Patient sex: M
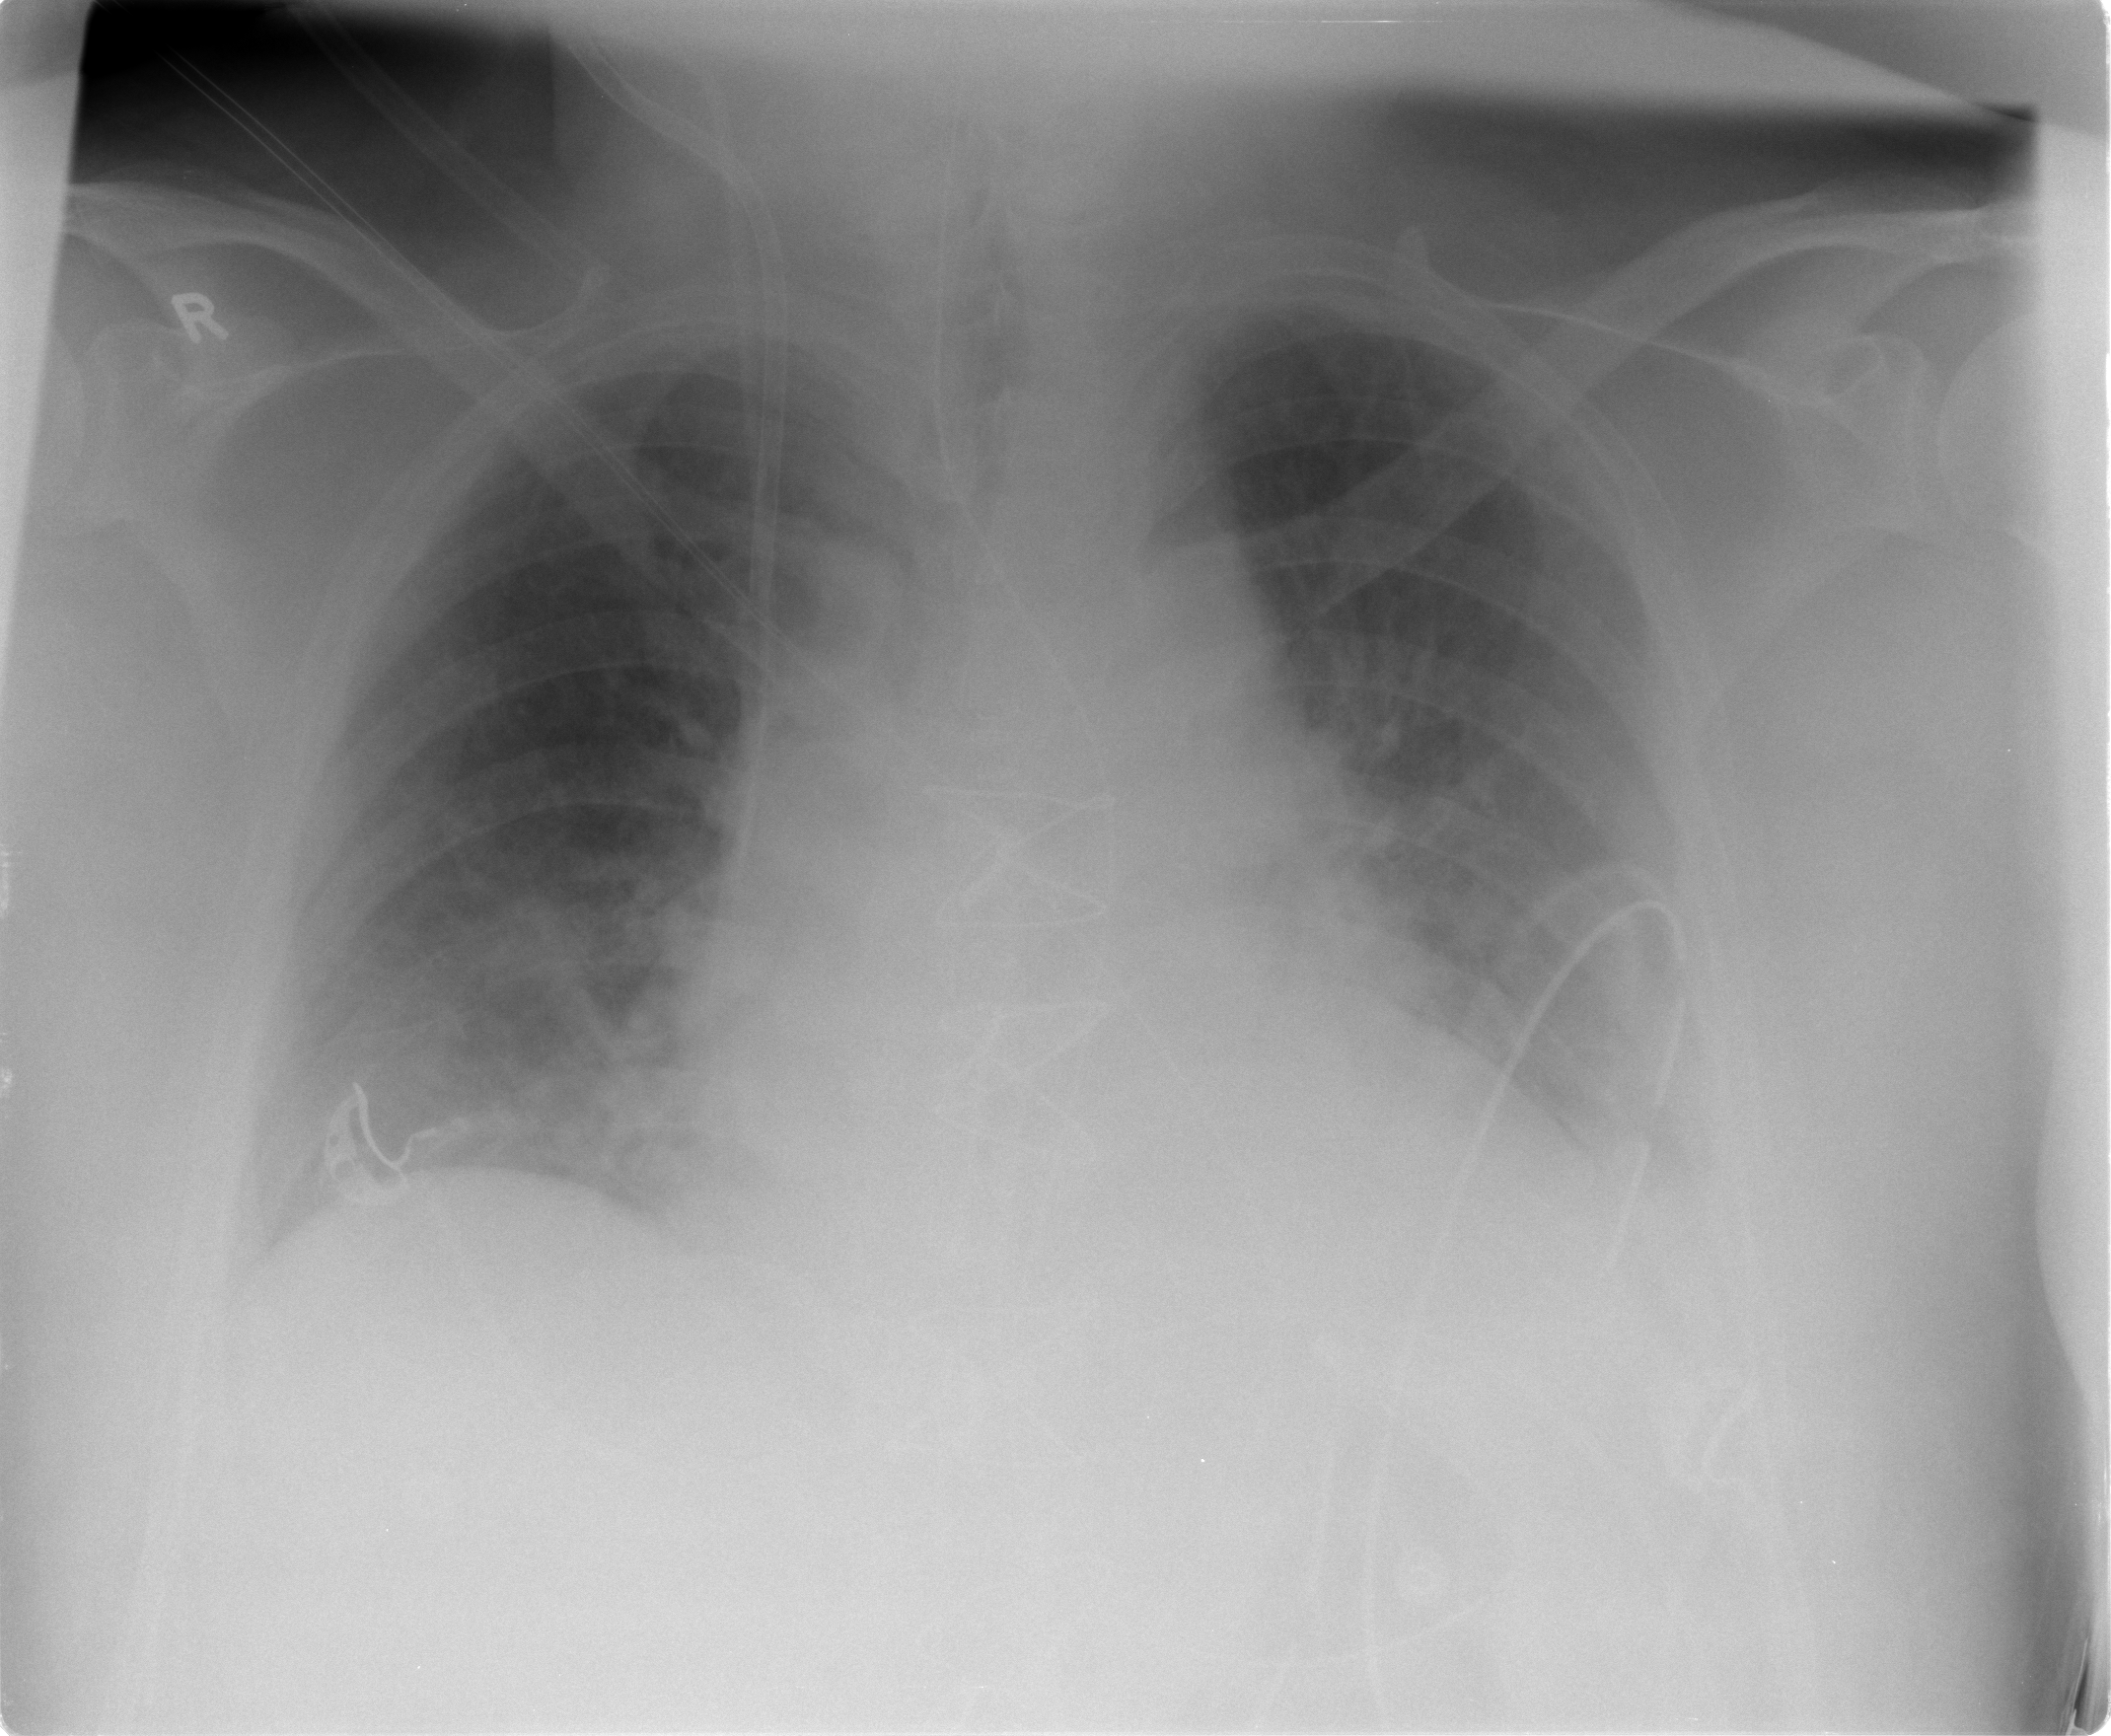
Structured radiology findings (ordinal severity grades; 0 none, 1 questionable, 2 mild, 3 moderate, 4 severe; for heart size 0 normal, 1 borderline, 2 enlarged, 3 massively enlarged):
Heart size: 1
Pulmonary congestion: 2
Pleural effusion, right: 0
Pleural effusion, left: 2
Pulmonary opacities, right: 0
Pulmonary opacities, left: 0
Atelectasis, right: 0
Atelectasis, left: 2